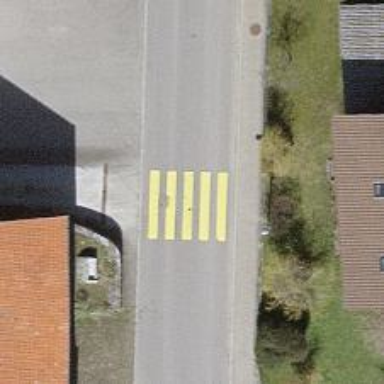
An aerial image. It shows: Uncontrolled zebra crossing on the road.